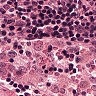
Metastatic tissue present: no